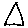
Label: triangle